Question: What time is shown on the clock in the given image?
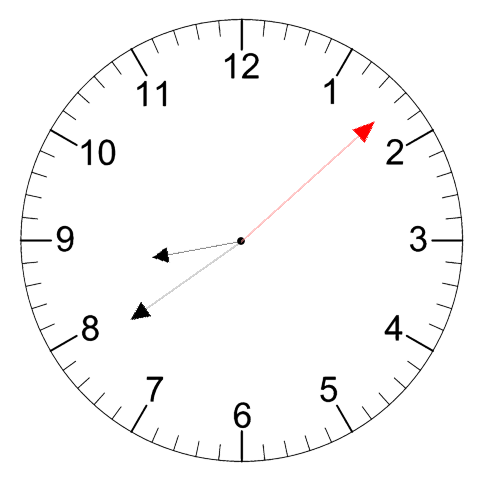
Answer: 08:39:08